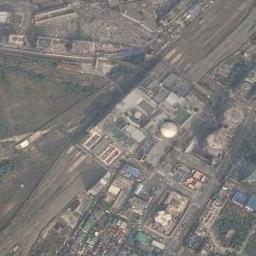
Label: railway_station